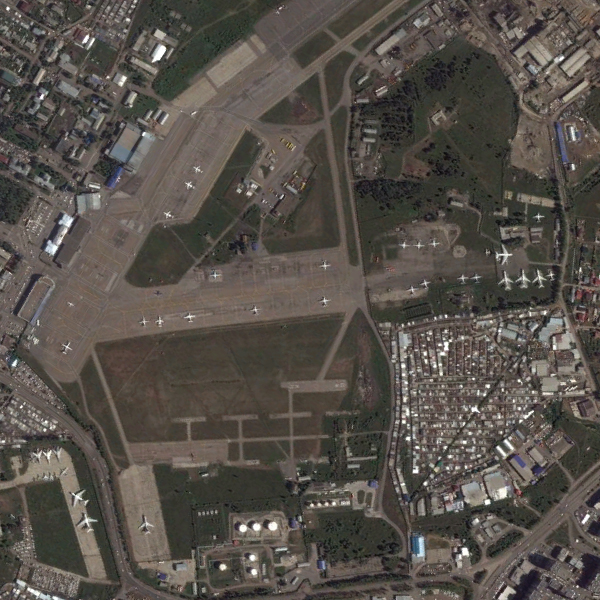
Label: Airport